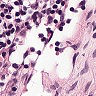
Metastatic tissue present: no